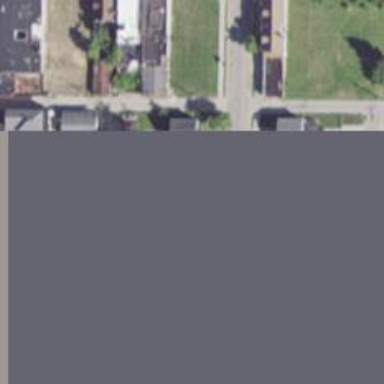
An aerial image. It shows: Sidewalk.